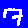
Digit: 7